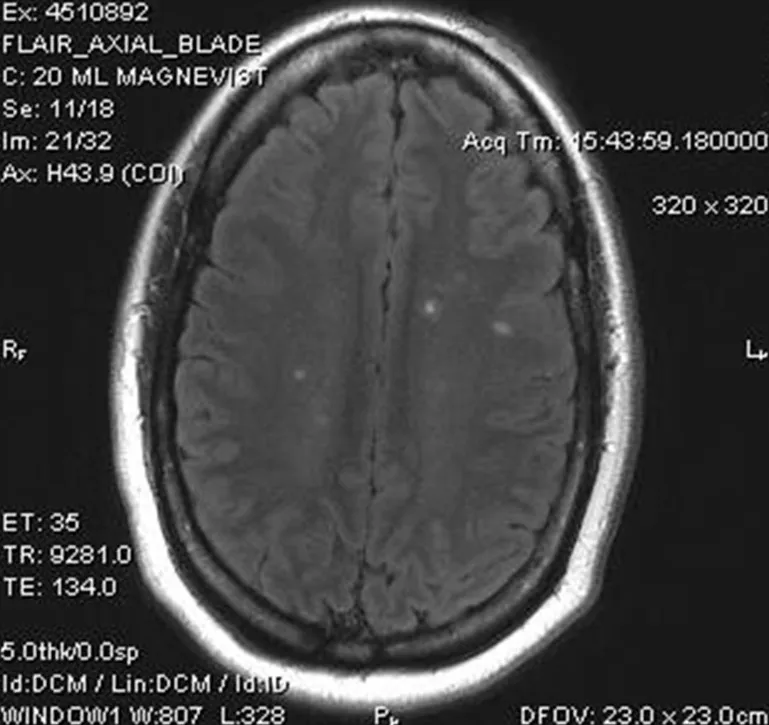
Brain magnetic resonance imaging T2/FLAIR image.
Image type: radiology (mri)